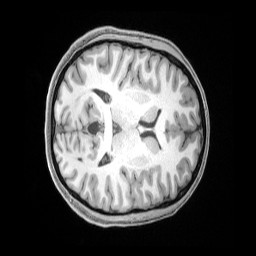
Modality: T1w
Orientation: axial
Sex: female
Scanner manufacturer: siemens
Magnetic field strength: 3 T
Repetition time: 2.4 s
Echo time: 0.00222 s